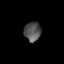
Tissue: lung
Cell type: Endothelial cells
Senescence score: 0.5687
Nuclear area (px): 318
Mean DAPI intensity: 81.673